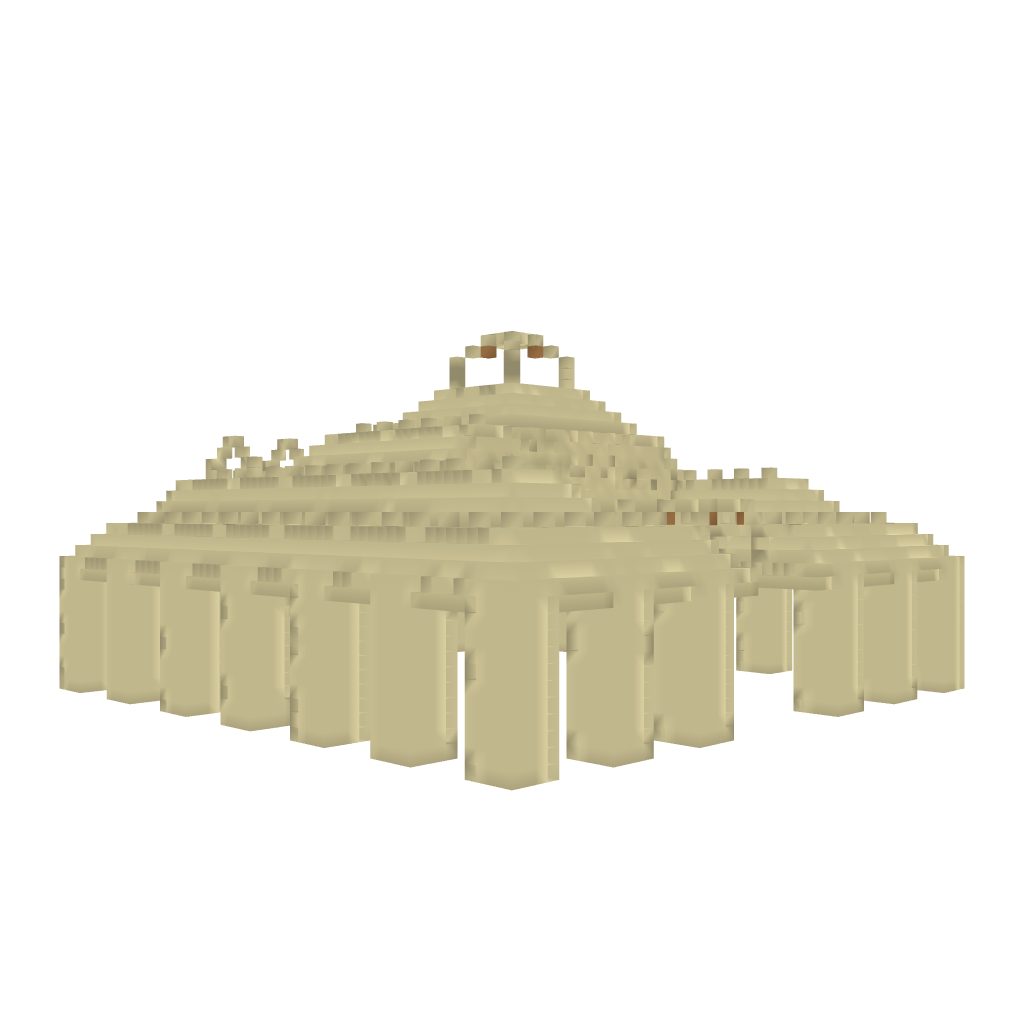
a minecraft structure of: Sea Temple: Sand